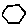
Label: hexagon